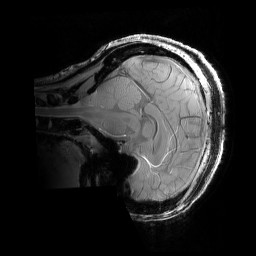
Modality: PDw
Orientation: sagittal
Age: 24
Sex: female
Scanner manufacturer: siemens
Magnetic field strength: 6.98 T
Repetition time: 1.78 s
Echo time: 0.00386 s